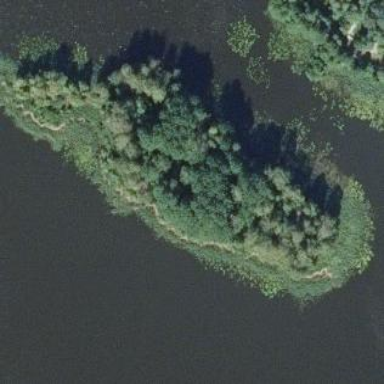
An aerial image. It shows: Islet.